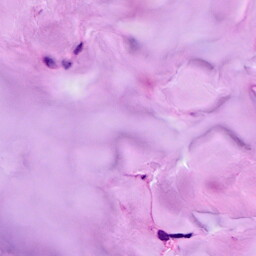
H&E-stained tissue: Breast